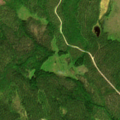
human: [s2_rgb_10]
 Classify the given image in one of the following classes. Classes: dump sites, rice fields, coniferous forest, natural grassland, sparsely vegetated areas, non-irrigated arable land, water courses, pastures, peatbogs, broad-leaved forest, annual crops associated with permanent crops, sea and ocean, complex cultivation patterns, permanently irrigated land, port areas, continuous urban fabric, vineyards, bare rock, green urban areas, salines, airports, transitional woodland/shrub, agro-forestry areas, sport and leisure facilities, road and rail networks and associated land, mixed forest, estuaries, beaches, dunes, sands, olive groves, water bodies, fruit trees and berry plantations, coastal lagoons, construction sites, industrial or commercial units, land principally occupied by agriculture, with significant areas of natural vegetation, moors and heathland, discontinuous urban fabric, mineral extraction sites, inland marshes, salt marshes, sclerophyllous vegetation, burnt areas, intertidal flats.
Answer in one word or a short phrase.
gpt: coniferous forest, transitional woodland/shrub